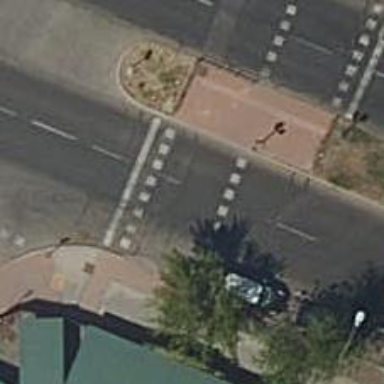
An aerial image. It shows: Crossing with traffic signals.